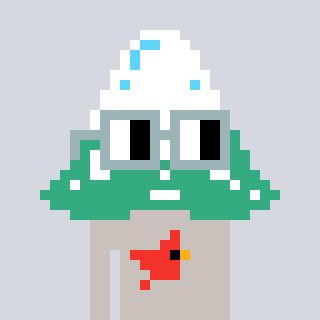
a pixel art character with square dark gray glasses, a snowy mountain-shaped head and a foggrey-colored body on a cool background